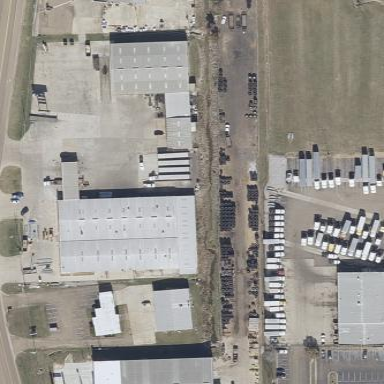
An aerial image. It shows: Commercial area with tire shop.